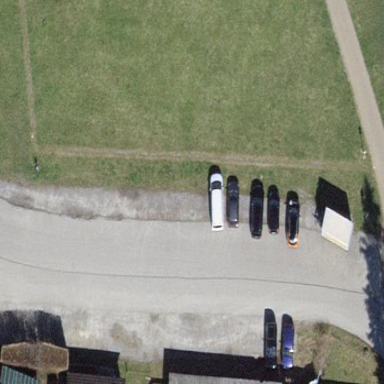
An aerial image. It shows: Parking area with surface.